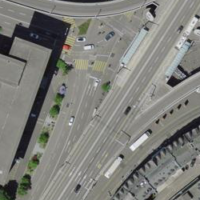
EUNIS habitat code: 57
Species observed at this site:
Columba livia
Passer domesticus
Falco peregrinus